Aerial crown-view tile of a tropical tree (Barro Colorado Island, Panama), acquired 20240611:
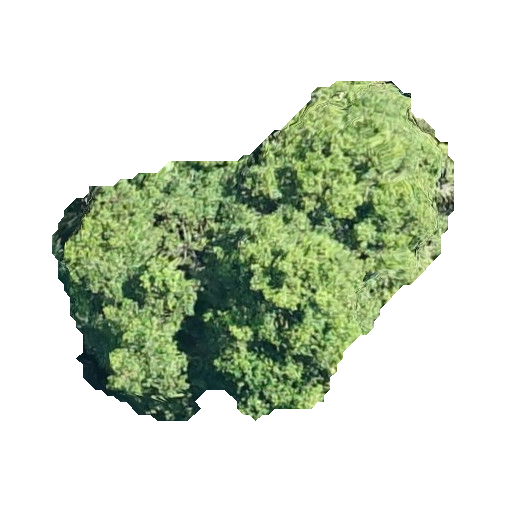
Species: Dendropanax arboreus
GBIF accepted scientific name: Dendropanax arboreus
Crown area: 138.855 m²